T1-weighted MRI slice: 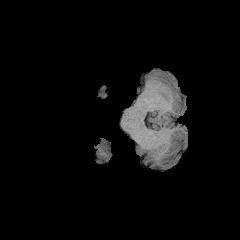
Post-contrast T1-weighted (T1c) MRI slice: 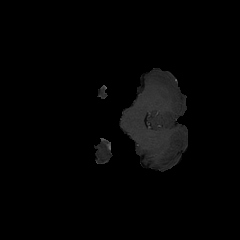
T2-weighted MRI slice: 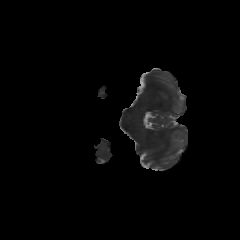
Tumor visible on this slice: no